Question:
I have an jpeg image, I want to use php GD to create 2 boxs.
1. left box will remove background and set transparent
2. Right box will set rgba - alpha 80%;
and save it in png transparance
I have try imagesetpixel, but its not transparent,
I also try imagecolortransparent
'''
$transparentcolour = imagecolorallocate($im, 40,220,1);
imagecolortransparent($image, $transparentcolour);
'''
but this will turn everything into transparent in this color.
anyone know how to achieve this?
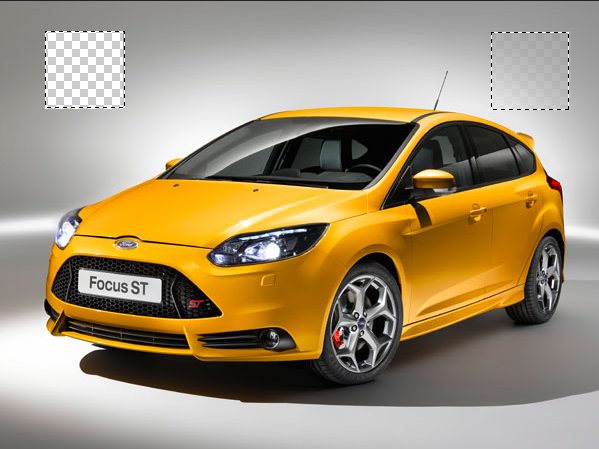
Answer: The straight transparent is easy:
1. Disable alpha blending
2. Allocate a colour with alpha - personally I use (255,0,255,127) because magenta is the "standard" transparent colour when working with game sprites, so I just sort of stuck with it
3. Draw the rectangle
The result will be a block of transparency.
Function reference: <URL>
---
The "fade by 80%" thing will be trickier.
1. Disable alpha blending
2. For each (x,y) in the rectangle... (ie. two nested for loops) Get the colour of that pixel (imagecolorat and imagecolorsforindex should help) Multiply $color['alpha'] by 0.2 for an 80% fade Allocate a new colour with the same RGB as the source, but with the new A value Draw the pixel
The result will be a block of 80%-faded-to-transparent pixels.
Function reference: <URL>